Here is the raw accelerometer signal from a rotor rig, plotted against time. What is the most likely rotor condition (normal, misalignment, unbalance, looseness)?
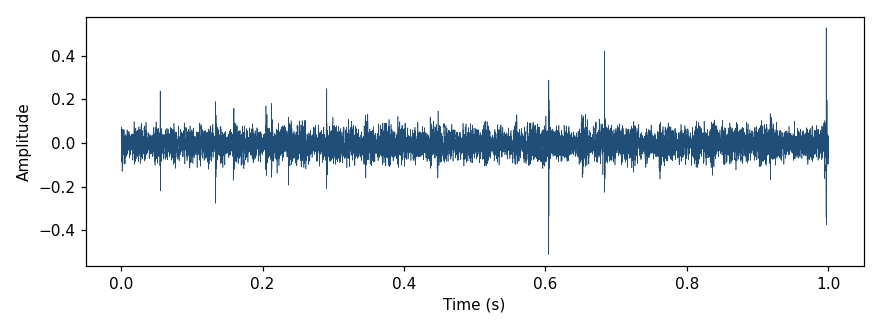
Answer: misalignment